高一 · 立体几何学
在空间四边形 $A B C D$ 中, $E, F$ 分别为 $A B, A D$ 上的点, 且 $A E: E B=A F: F D=1: 4, H, G$ 分别为 $B C, C D$ 的中点, 则 $(\quad)$
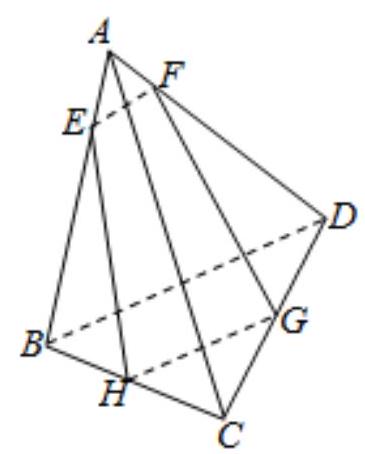
$B D / /$ 平面 $E F G$, 且四边形 $E F G H$ 是平行四边形

B. $E F / /$ 平面 $B C D$, 且四边形 $E F G H$ 是梯形

C. $H G / /$ 平面 $A B D$, 且四边形 $E F G H$ 是平行四边形

D. $E H / /$ 平面 $A D C$, 且四边形 $E F G H$ 是梯形
答案: B
解析: 【分析】

作出草图, 根据平行线的传递性可得 $E F / / H G$, 且 $E F \neq H G$, 可得四边形 $E F G H$ 为
梯形, 而由条件知 $E F / / B D$, 从而根据线面平行的判定定理, 即可得出 $E F / /$ 平面 $B C D$,由此即可得到结果.

【详解】

如图, 由题意, 得 $E F / / B D$, 且 $E F=\frac{1}{5} B D, H G / / B D$, 且 $H G=\frac{1}{2} B D, \therefore E F / / H G$且 $E F \neq H G, \therefore$ 四边形 $E F G H$ 是梯形; 又 $E F / / B D, E F \not \subset$ 平面 $B C D, B D \subset$ 平面 $B C D, \therefore E F / /$ 平面 $B C D$; 所以选项 $B$ 正确.

故选: $B$.

【点睛】

考查平行线分线段成比例定理, 中位线的性质, 以及平行线的传递性, 线面平行的判定定理及性质定理，属于基础题。